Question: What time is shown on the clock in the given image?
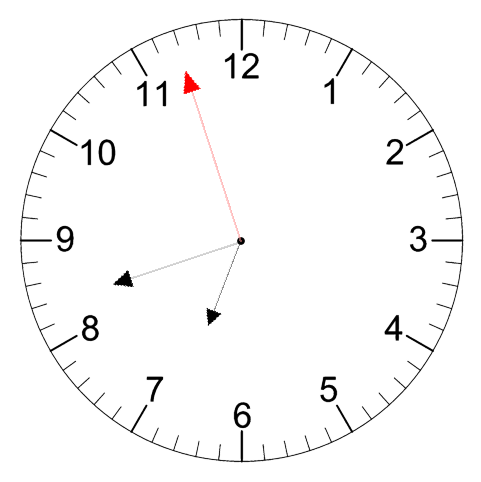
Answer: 06:41:57